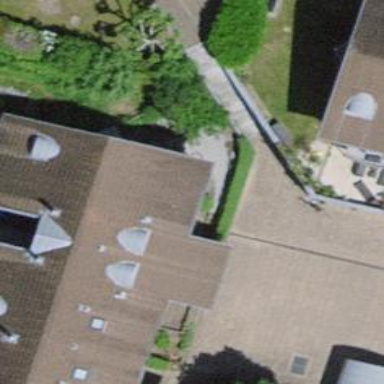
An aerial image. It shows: Hedge acting as barrier.